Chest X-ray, AP view. Patient: 7 years old, sex F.
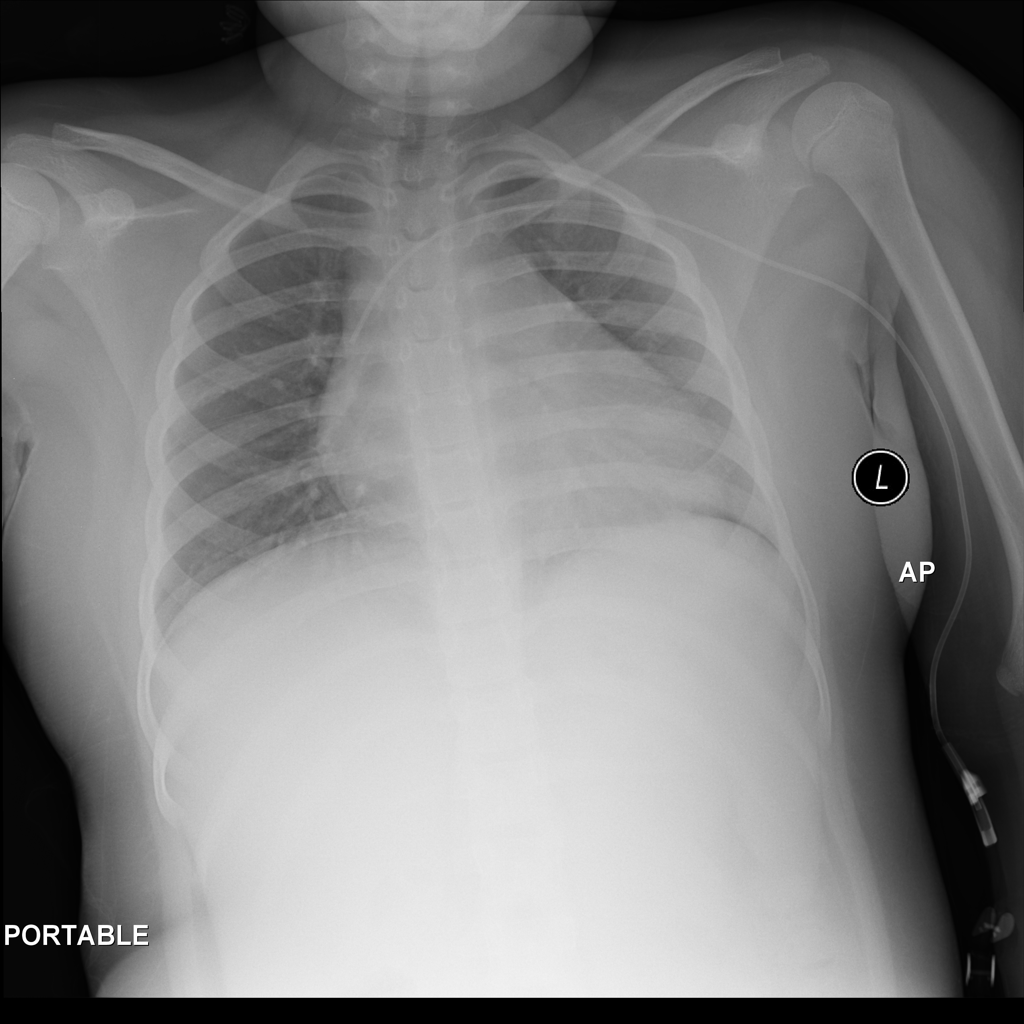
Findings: No Finding